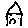
Label: house